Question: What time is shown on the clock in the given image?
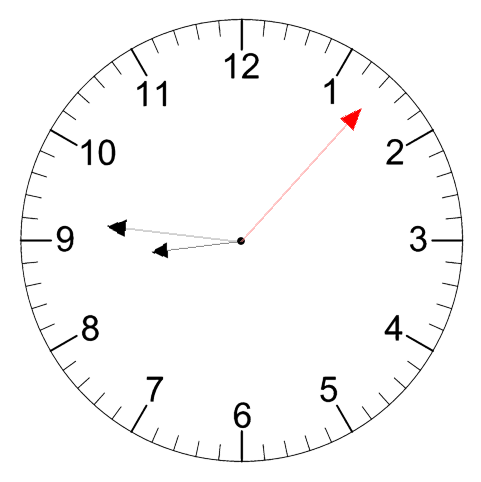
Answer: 08:46:07